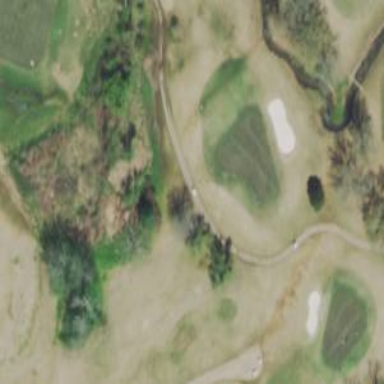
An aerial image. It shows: View of golf hole.